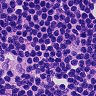
Metastatic tissue present: no